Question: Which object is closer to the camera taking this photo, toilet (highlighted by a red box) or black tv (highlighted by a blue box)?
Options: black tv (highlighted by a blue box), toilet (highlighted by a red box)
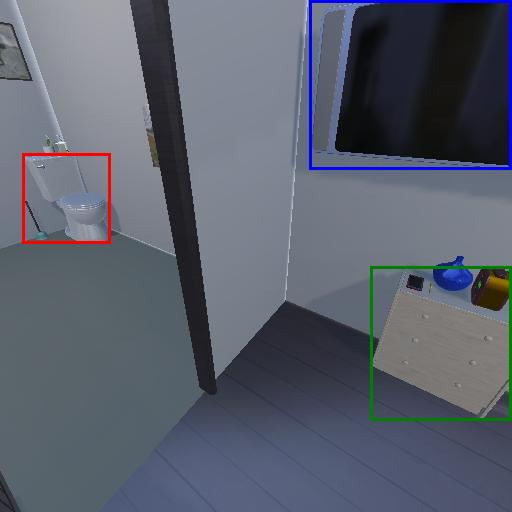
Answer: black tv (highlighted by a blue box)